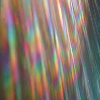
Label: sunburn